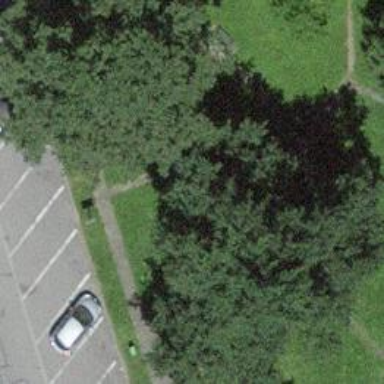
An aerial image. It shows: Picnic table located in leisure land area.